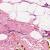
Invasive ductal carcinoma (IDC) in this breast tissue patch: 0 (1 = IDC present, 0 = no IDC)